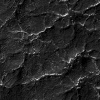
Atmospheric dust classification: not_dusty